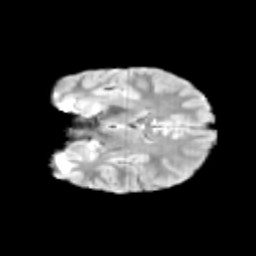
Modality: T2w
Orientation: coronal
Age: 10
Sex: male
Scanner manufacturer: siemens
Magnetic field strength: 3 T
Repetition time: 3.8 s
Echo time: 0.07 s